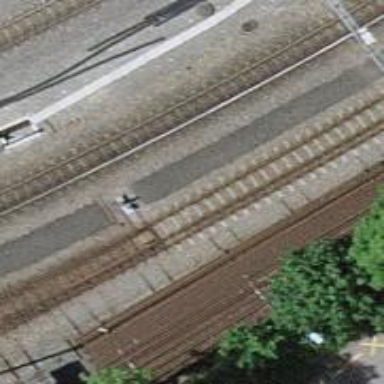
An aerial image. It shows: Rail yard with electrified rails and single track.